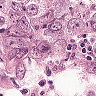
Metastatic tissue present: yes